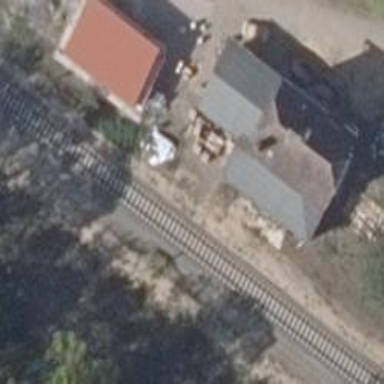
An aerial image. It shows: Railway signal.